Question: I've just downloaded a facebook-sdk 3.6.0 and trying to import it in my eclipse workspace but here i got a problem - a facebook library is disable to import

Ok. then I've tried to download facebook-sdk from here <URL> and got the same problem. is it a bug?
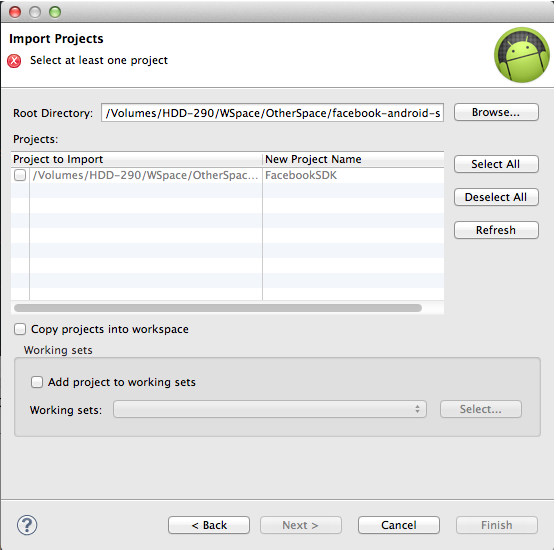
Answer: The only time this happens to me is when the project has already been imported, make sure it's not in your workspace already ;)